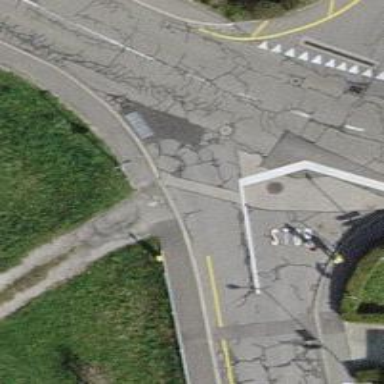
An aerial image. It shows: Road with stop sign.